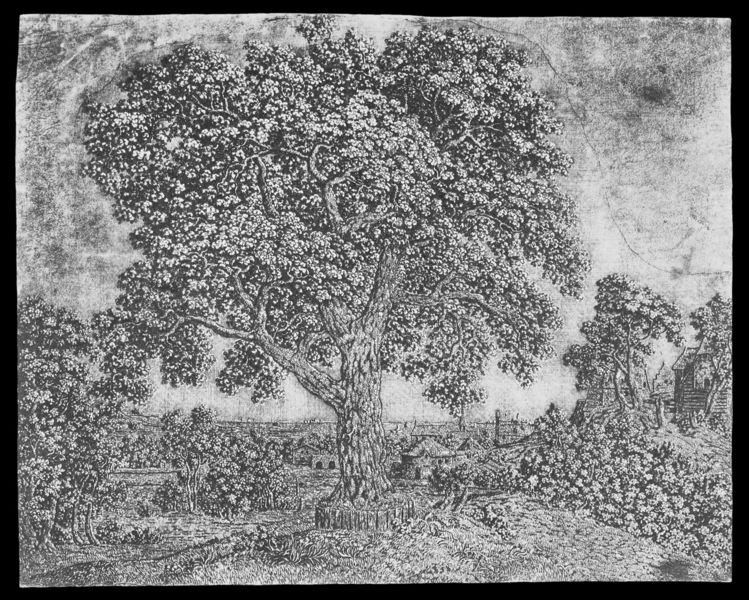
Titel: Der große Baum
Künstler: Hercules Seghers
Institution: Amsterdam, Rijksmuseum
Schlagwörter: baum, blätter, laub, landschaft, rasen, weg, wiese, häuser, büsche, dorf, hecke, stich, schwarzweiß, hässlich, eiche, schwarweiss, schlechte abbildung